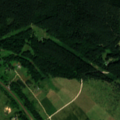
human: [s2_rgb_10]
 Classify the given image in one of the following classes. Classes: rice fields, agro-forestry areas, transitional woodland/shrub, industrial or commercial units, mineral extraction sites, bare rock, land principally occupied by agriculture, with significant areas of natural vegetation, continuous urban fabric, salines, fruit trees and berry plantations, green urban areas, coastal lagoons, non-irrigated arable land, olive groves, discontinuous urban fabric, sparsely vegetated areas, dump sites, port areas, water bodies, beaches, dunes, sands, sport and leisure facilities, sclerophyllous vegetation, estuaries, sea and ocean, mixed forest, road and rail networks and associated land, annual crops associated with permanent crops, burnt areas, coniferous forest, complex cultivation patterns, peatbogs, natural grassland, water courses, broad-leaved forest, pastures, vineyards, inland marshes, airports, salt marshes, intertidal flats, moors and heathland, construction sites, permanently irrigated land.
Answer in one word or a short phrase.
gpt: road and rail networks and associated land, non-irrigated arable land, complex cultivation patterns, coniferous forest, mixed forest, transitional woodland/shrub